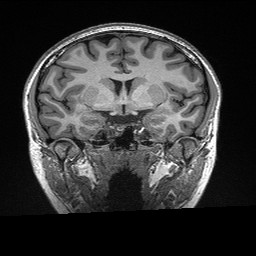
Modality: T1w
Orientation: sagittal
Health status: healthy
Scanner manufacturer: siemens
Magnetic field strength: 3 T
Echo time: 0.00298 s